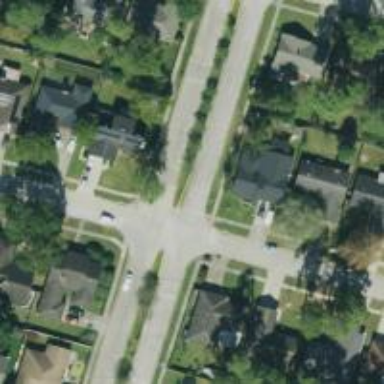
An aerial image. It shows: Unmarked road crossing.